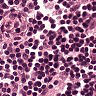
Metastatic tissue present: no